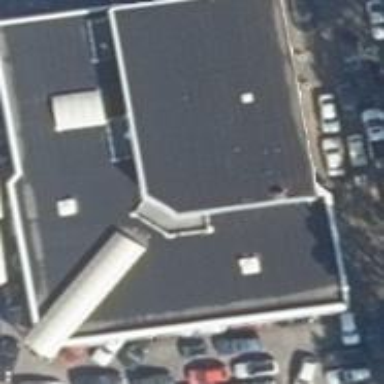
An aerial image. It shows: Industrial building with gabled roof shape. It houses car shop.